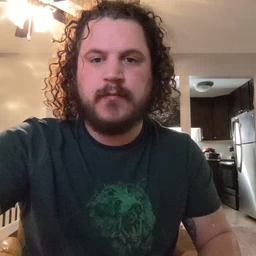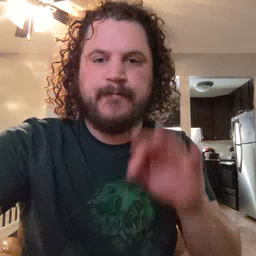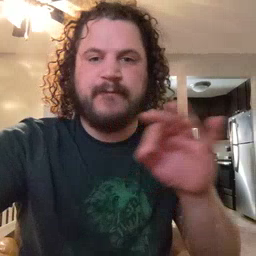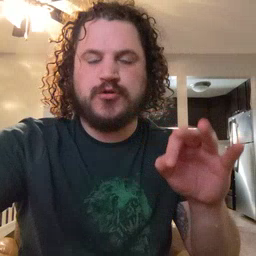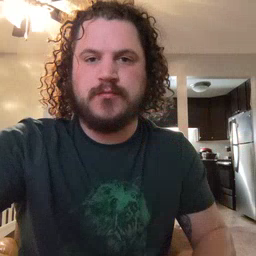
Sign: frenchfries